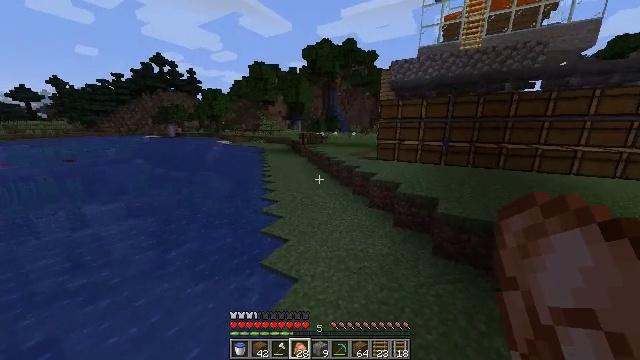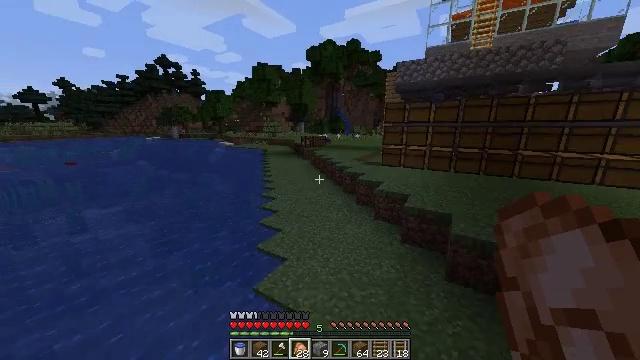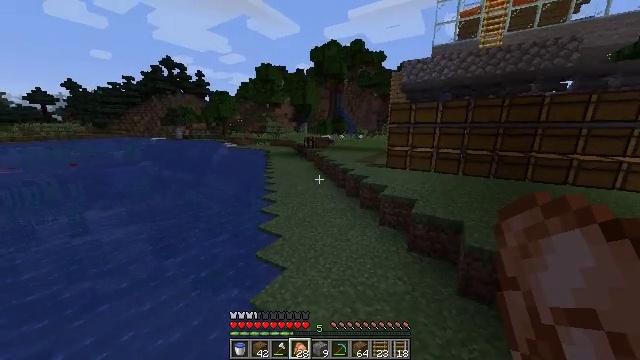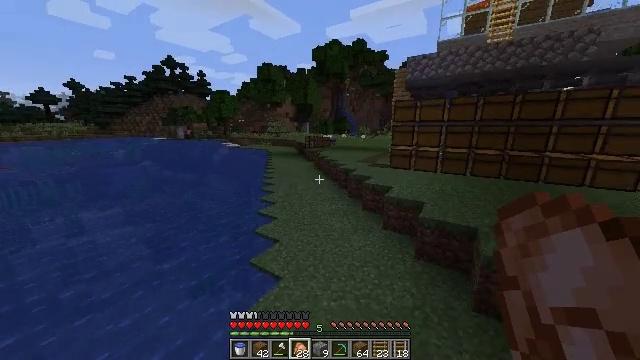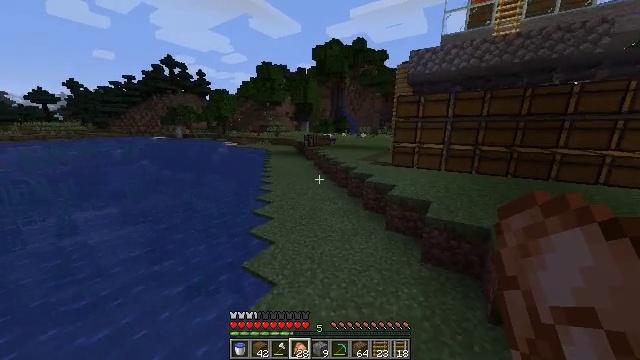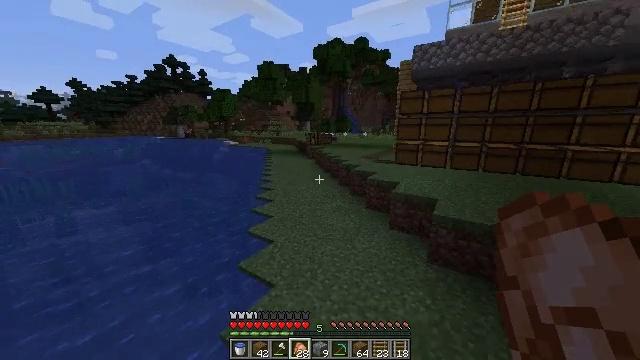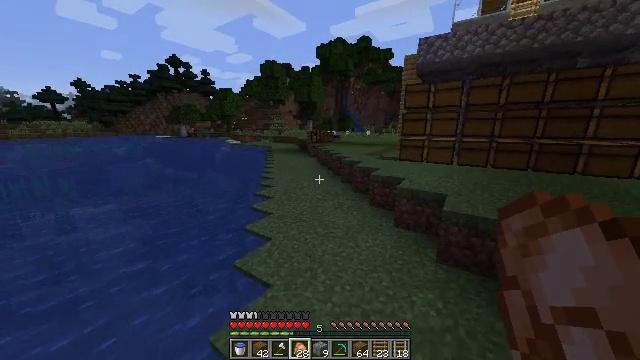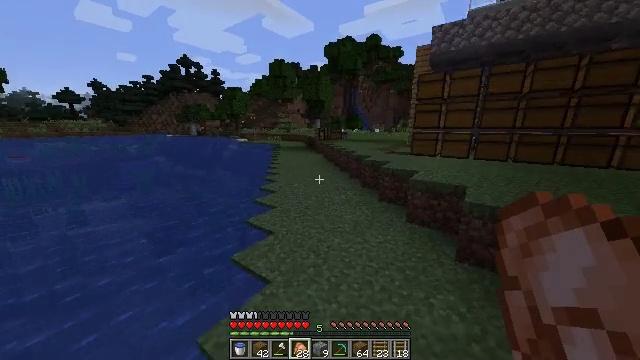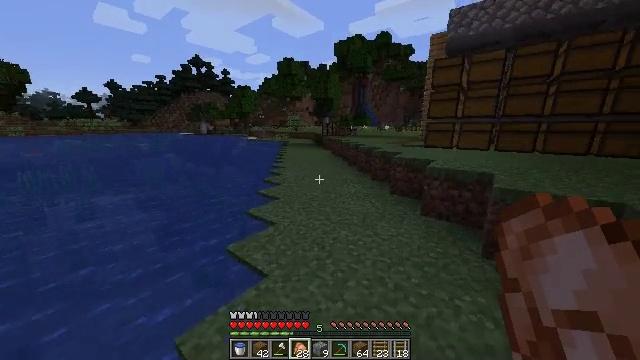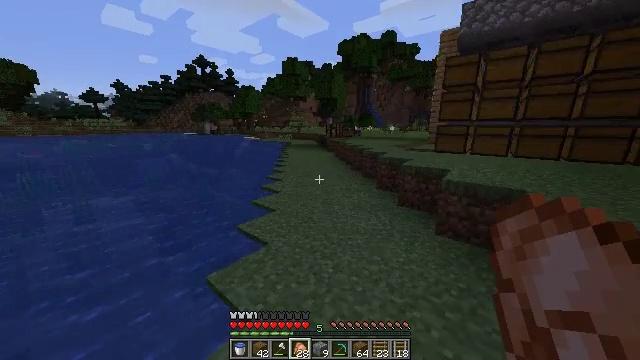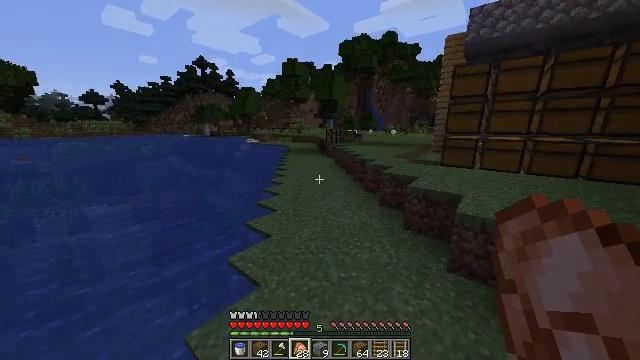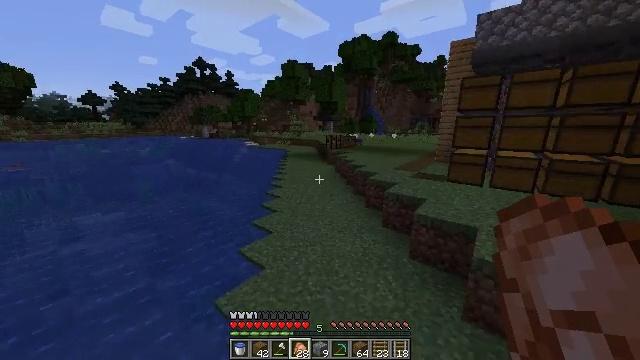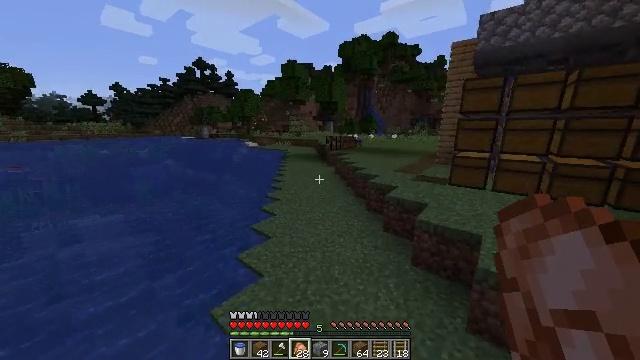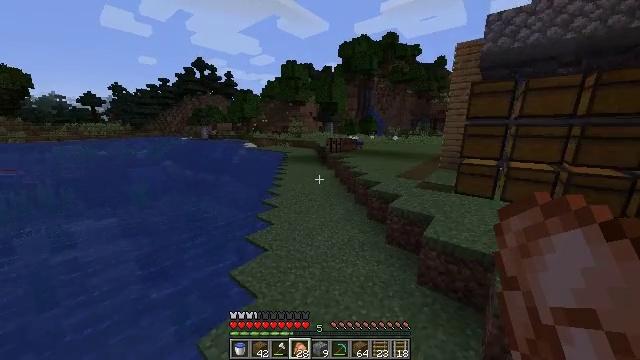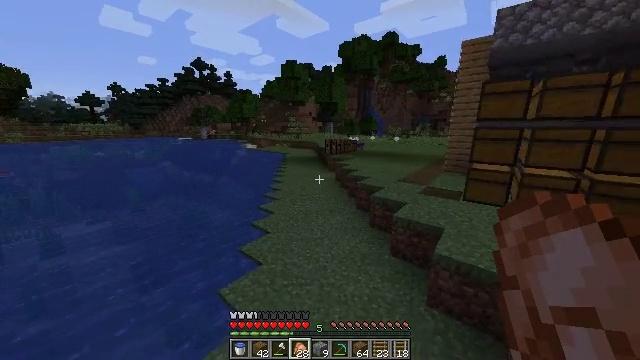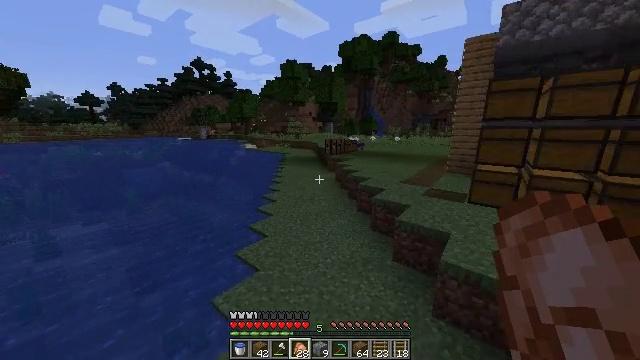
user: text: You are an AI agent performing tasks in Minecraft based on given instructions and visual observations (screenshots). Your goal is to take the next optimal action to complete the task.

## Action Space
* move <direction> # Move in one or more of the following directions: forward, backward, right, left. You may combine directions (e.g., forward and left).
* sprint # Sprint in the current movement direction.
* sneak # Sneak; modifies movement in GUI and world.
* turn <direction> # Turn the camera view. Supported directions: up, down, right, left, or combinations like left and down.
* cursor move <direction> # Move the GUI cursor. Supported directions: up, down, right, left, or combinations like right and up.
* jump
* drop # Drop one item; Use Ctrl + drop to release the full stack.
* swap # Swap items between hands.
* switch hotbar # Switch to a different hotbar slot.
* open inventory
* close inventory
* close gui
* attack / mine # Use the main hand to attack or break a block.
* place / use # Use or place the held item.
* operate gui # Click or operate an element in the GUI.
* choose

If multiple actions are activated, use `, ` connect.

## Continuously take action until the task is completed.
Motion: motion action
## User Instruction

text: Take down the purple bed.
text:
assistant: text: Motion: move forward, jump
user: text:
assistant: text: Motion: move forward, jump
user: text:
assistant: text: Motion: move forward, jump
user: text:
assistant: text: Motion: move forward, jump
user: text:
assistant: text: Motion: move forward, jump
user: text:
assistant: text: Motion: move forward, jump
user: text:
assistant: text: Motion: move forward, turn left, jump
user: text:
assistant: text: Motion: move forward, sprint, turn left, jump
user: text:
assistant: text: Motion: move forward, sprint, turn left, jump
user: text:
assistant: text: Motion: move forward, sprint, jump
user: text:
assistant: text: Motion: move forward, sprint, jump
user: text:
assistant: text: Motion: move forward, jump
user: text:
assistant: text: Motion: move forward, jump
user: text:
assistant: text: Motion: move forward, jump
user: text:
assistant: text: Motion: move forward, jump
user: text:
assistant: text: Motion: move forward, jump
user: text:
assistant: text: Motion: move forward, jump
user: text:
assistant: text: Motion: move forward, jump
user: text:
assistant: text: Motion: move forward, jump
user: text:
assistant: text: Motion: move forward, sprint, jump
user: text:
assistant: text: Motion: move forward, sprint, jump
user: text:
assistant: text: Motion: move forward, sprint, turn right, jump
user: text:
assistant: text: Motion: move forward, turn right, jump
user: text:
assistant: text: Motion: move forward, turn right and down, jump
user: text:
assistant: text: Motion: move forward, turn right, jump
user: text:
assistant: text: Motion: move forward, turn right, jump
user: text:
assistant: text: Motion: move forward, turn right, jump
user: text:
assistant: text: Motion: move forward, turn right, jump
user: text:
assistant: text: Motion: move forward, turn right, jump
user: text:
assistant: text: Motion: move forward, turn right, jump